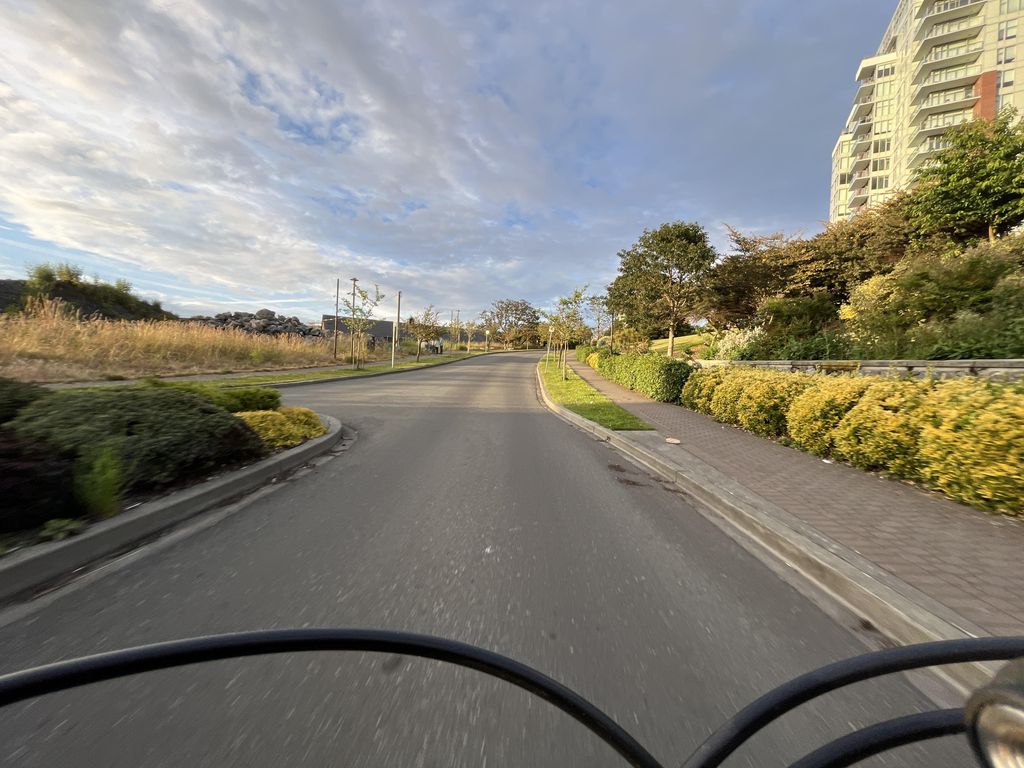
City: victoria